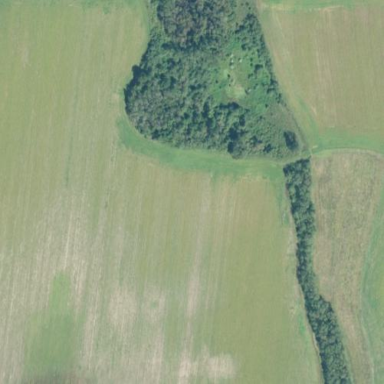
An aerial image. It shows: Beautiful woodland area.